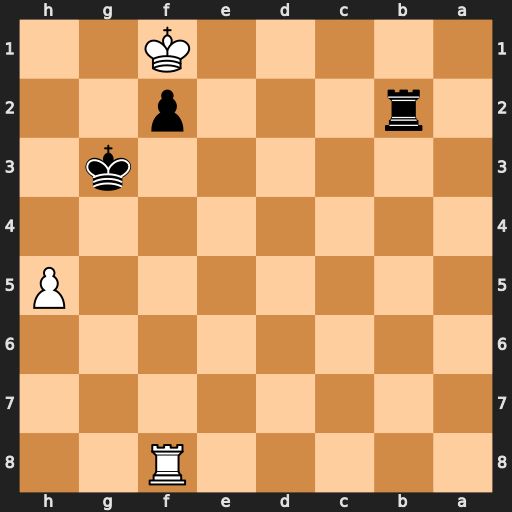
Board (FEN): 5R2/8/8/7P/8/6k1/1r3p2/5K2
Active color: b
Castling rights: -
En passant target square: -
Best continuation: Rb1+ Ke2 Re1+